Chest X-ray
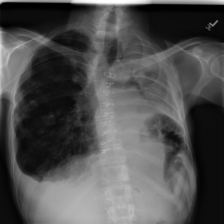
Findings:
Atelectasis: negative
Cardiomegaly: negative
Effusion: positive
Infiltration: negative
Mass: positive
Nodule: positive
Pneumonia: negative
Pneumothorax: negative
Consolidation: negative
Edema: negative
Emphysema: negative
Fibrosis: negative
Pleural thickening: negative
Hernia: negative